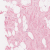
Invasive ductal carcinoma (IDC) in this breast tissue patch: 0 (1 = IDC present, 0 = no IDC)